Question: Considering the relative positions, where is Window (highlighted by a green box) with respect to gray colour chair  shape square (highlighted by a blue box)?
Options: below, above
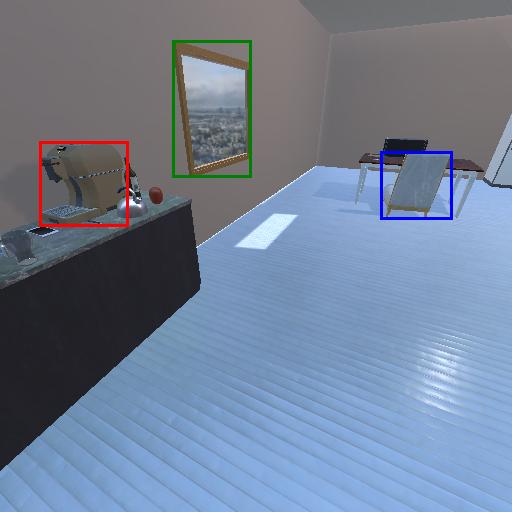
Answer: below